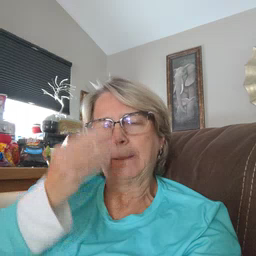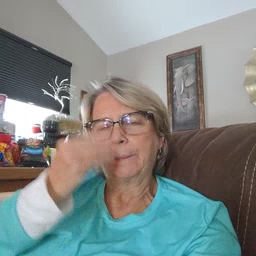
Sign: sleepy